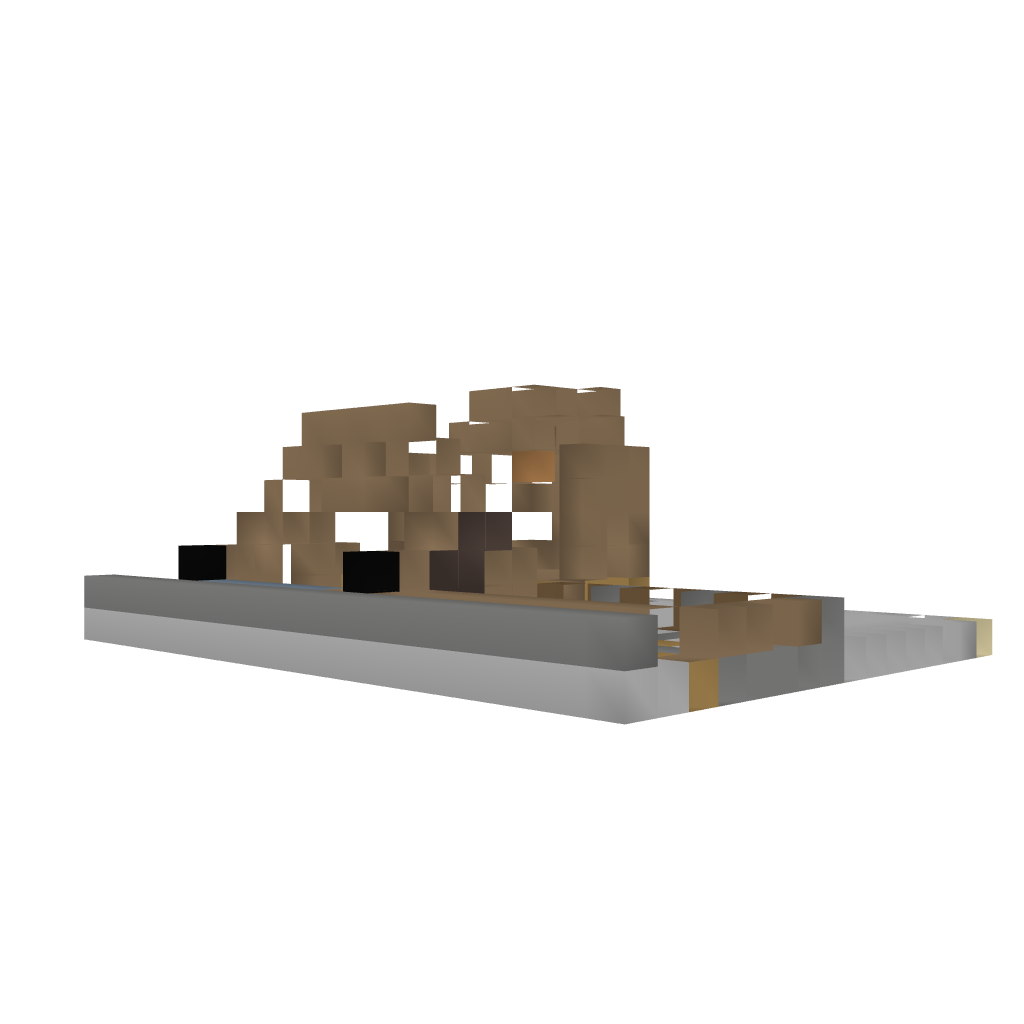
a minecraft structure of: cool boat dock